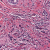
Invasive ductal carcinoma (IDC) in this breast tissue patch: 1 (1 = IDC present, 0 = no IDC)